Field crop: tomato
Growth stage: 1
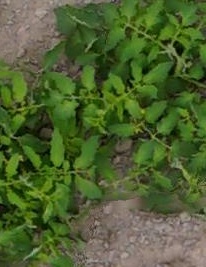
Species: tomato